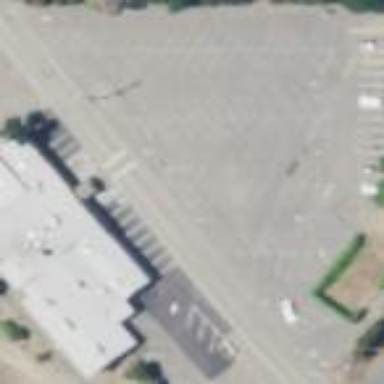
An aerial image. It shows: Parking area.